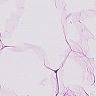
Metastatic tissue present: no